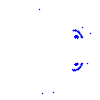
Particle: kaon